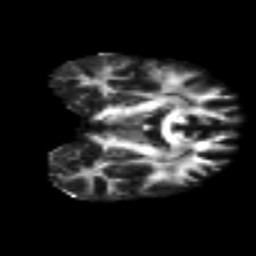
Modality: FA
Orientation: coronal
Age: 44
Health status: ill
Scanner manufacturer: philips
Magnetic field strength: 3 T
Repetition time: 9 s
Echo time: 0.127 s